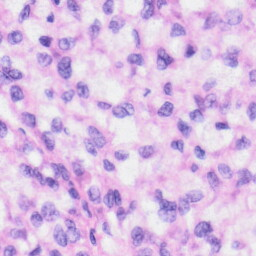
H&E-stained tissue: Liver